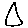
Label: triangle